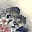
Label: 3